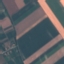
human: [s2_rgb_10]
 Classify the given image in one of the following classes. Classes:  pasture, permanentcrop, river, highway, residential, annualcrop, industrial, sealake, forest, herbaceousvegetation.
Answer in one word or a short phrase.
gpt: AnnualCrop